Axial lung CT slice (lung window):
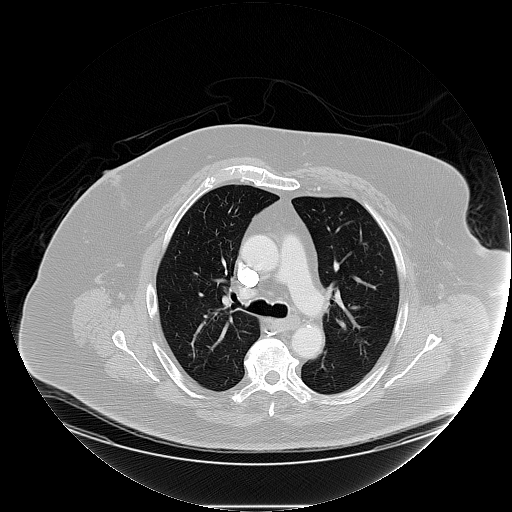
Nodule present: no